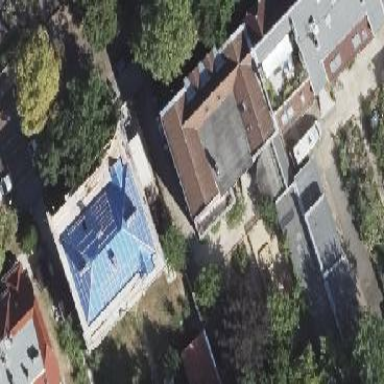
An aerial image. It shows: Kindergarten building.